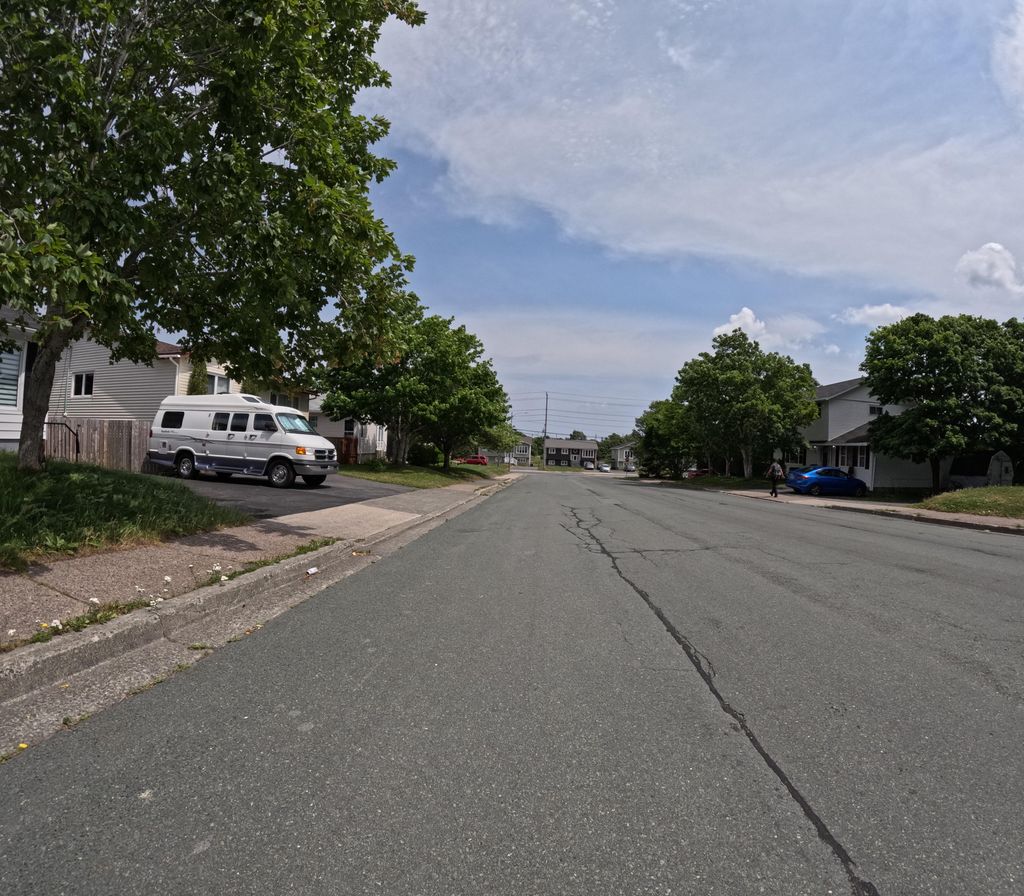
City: st_johns